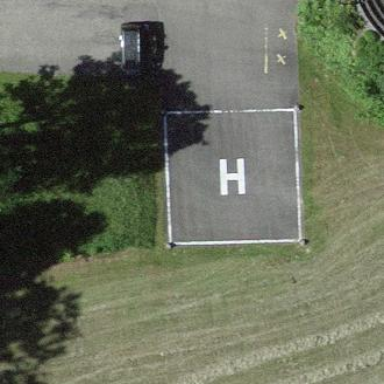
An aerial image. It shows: Helipad with asphalt surface at the airport.